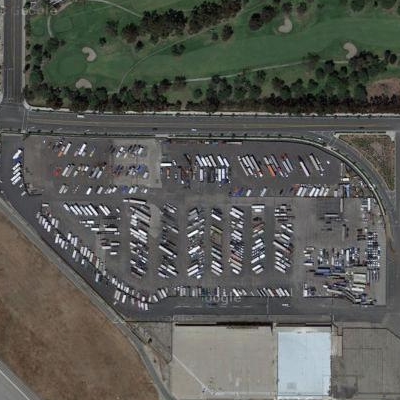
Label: Parking